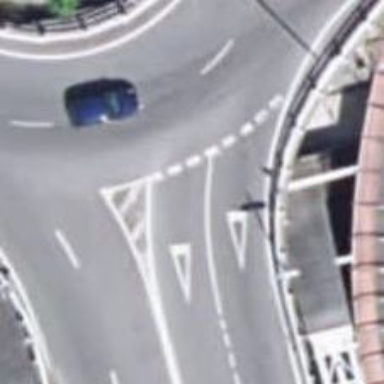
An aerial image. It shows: Viaduct bridge over secondary road paved with asphalt.